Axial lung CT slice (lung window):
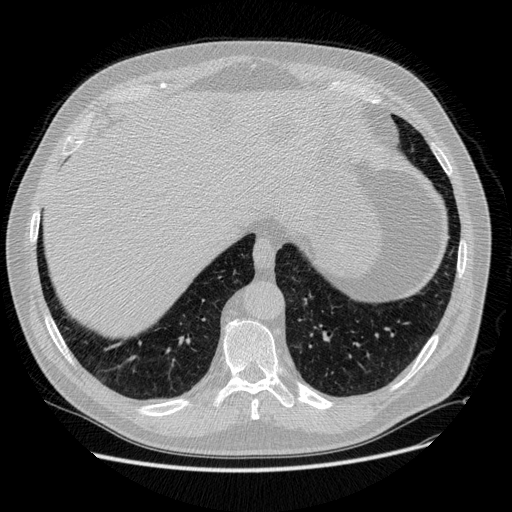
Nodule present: no